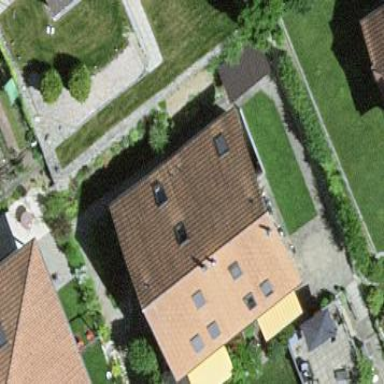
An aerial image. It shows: Residential building.